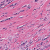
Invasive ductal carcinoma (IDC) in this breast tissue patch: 1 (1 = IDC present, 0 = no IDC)